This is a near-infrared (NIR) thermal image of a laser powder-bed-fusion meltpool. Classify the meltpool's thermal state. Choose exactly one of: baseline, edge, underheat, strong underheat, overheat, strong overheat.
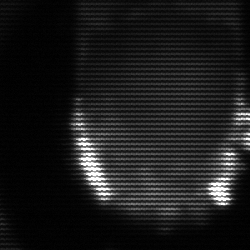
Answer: baseline